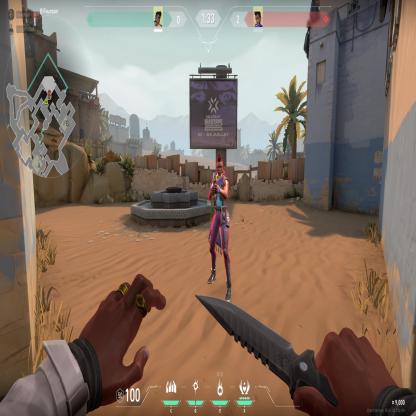
Label: enemy